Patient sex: M
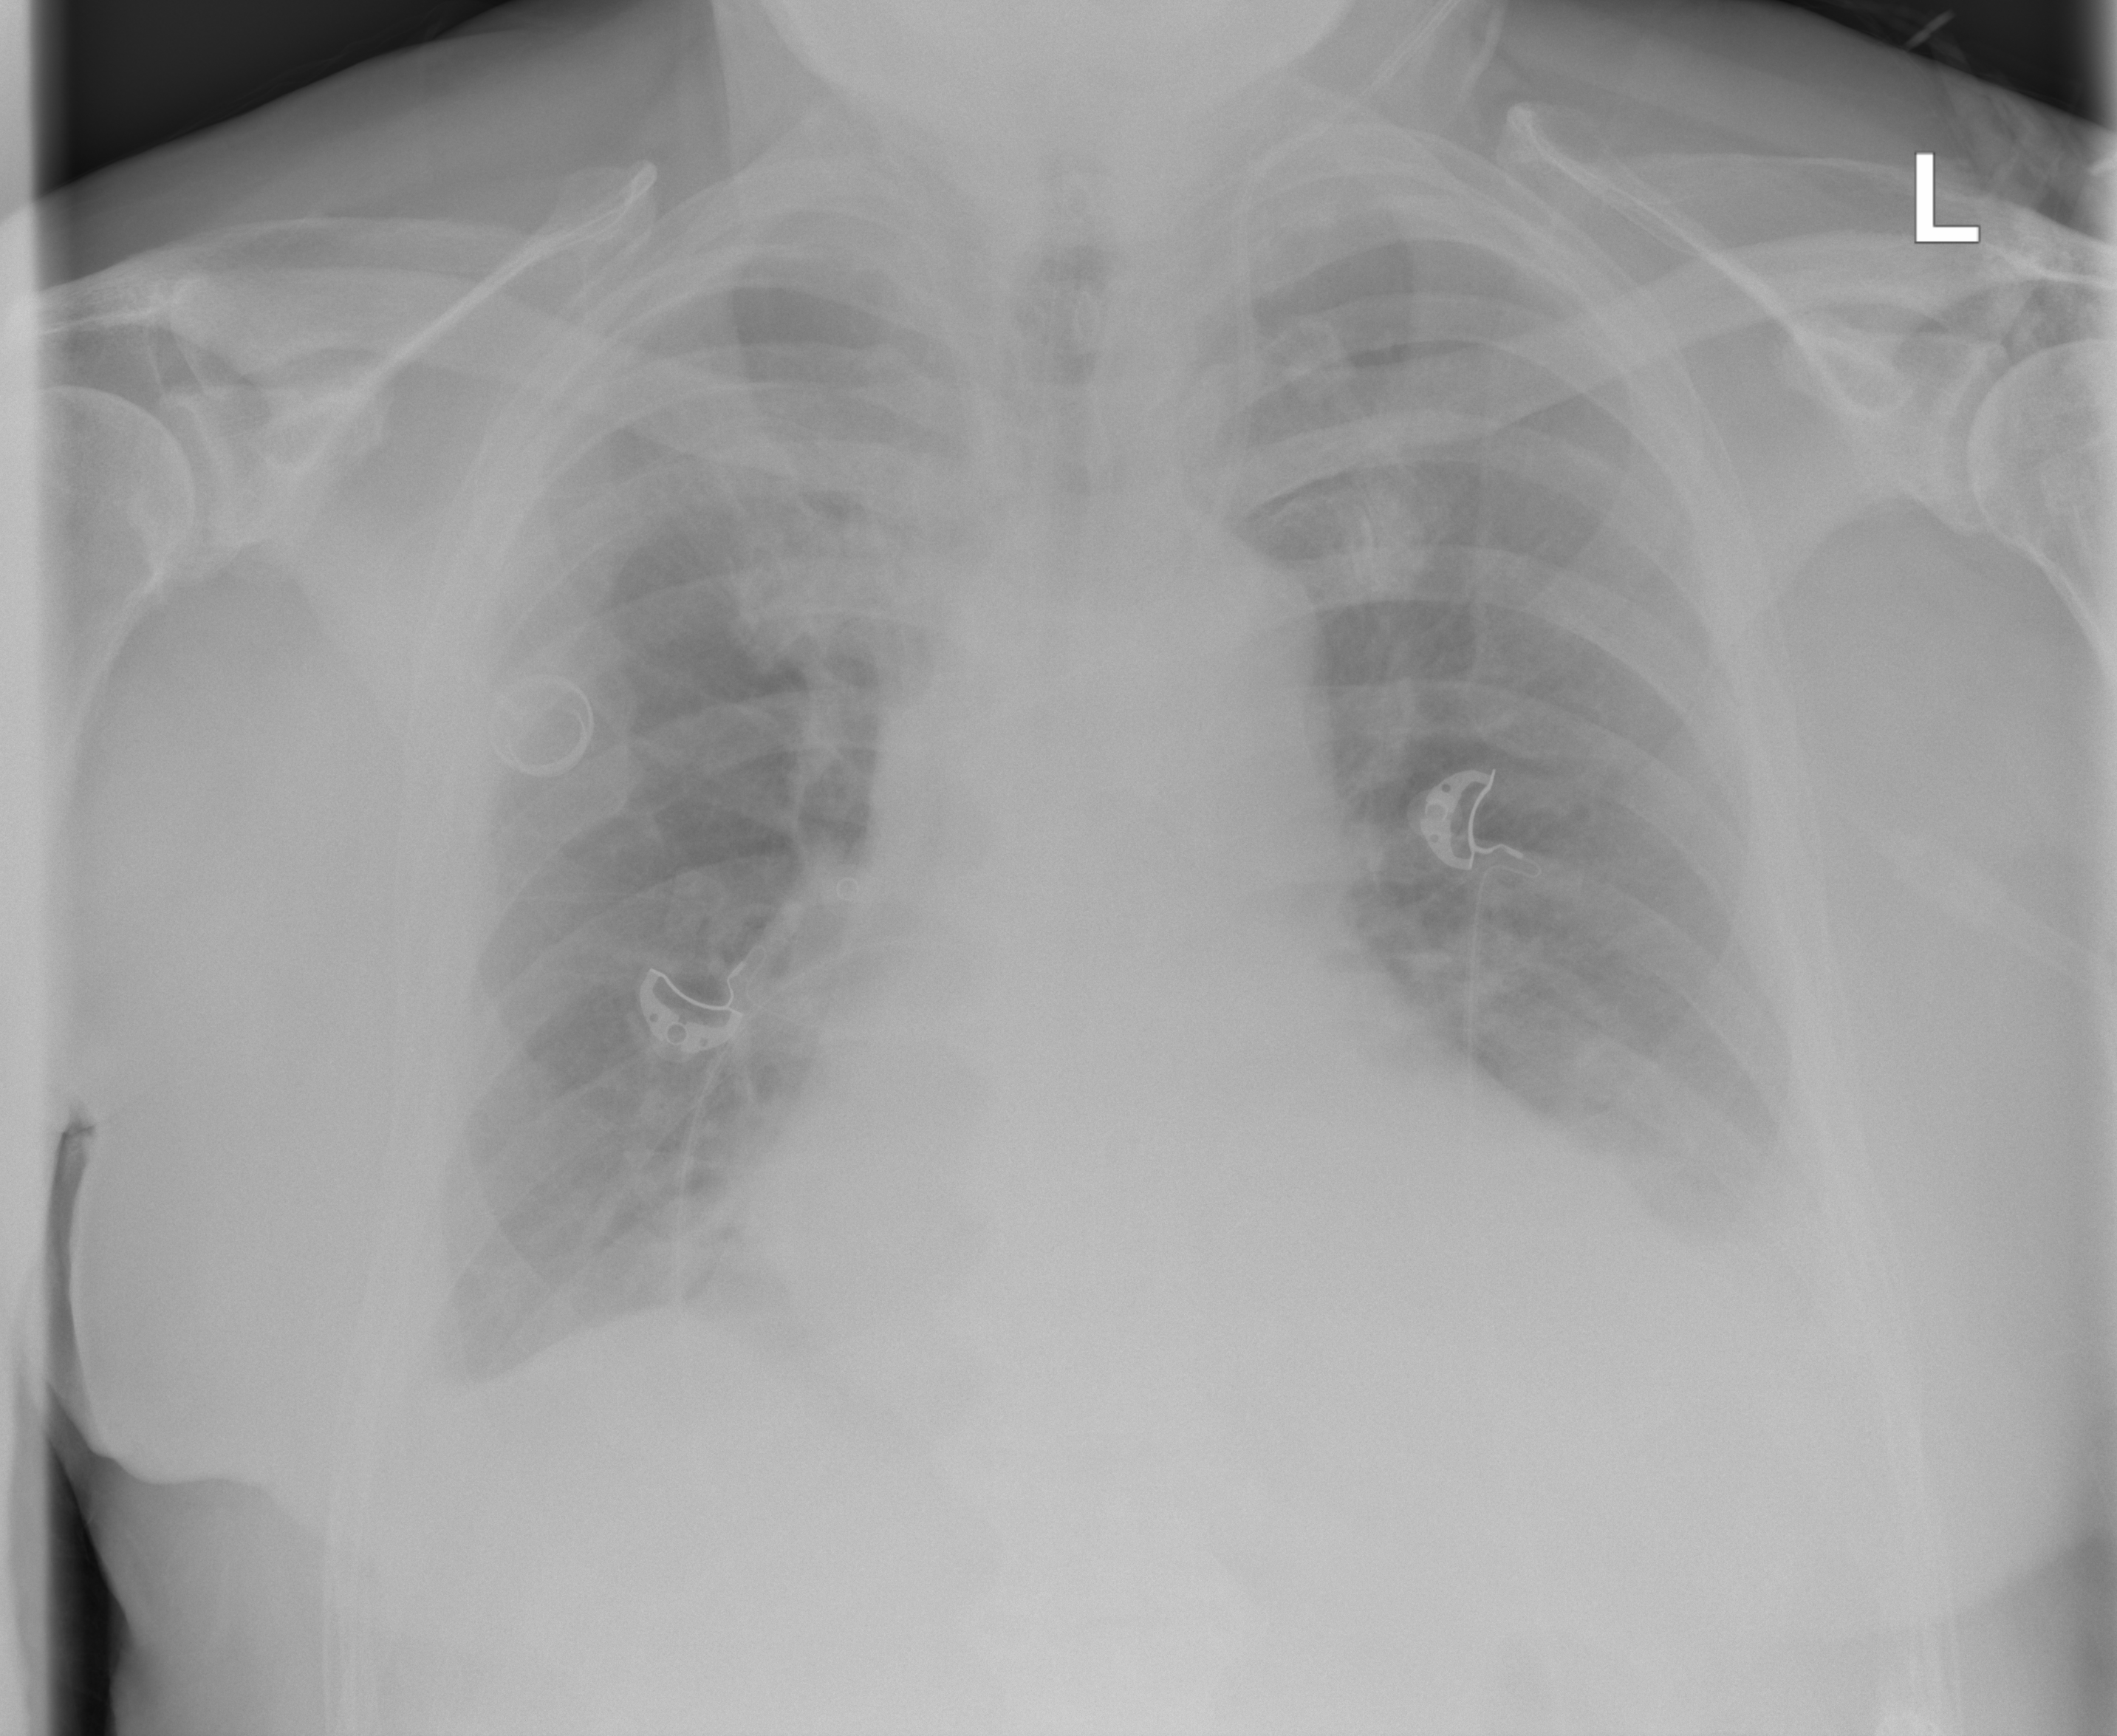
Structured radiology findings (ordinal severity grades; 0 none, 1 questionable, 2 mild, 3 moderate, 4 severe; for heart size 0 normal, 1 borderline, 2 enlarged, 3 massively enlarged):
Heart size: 2
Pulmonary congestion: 0
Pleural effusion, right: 2
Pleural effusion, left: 3
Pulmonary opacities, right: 0
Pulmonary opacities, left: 0
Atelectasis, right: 2
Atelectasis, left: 2